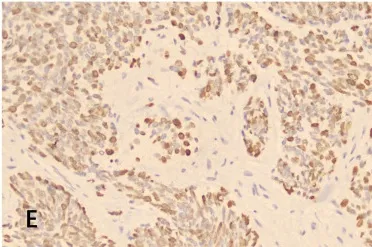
Hematoxylin and eosin (H&E) staining and immunostaining of specimens from the resected mass. Ki-67.
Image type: pathology (immunostaining)